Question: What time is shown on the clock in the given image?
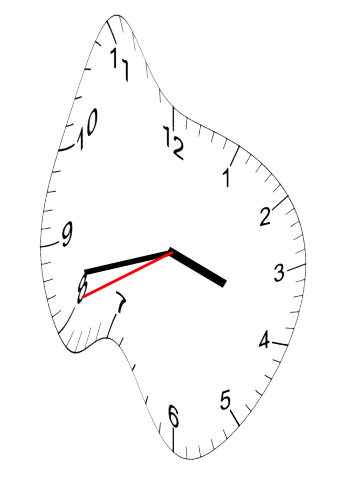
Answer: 03:42:41